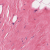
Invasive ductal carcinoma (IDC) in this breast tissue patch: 1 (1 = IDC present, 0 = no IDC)